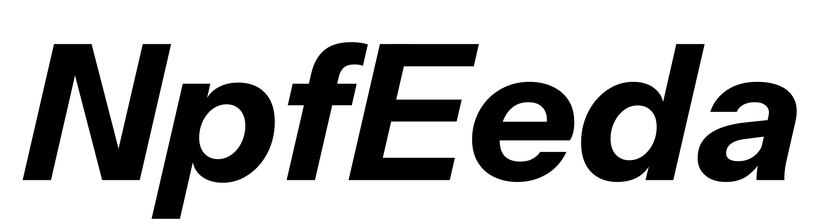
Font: InstrumentSans-Italic_Bold_Italic